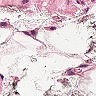
Metastatic tissue present: no